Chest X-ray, AP view. Patient: 65 years old, sex F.
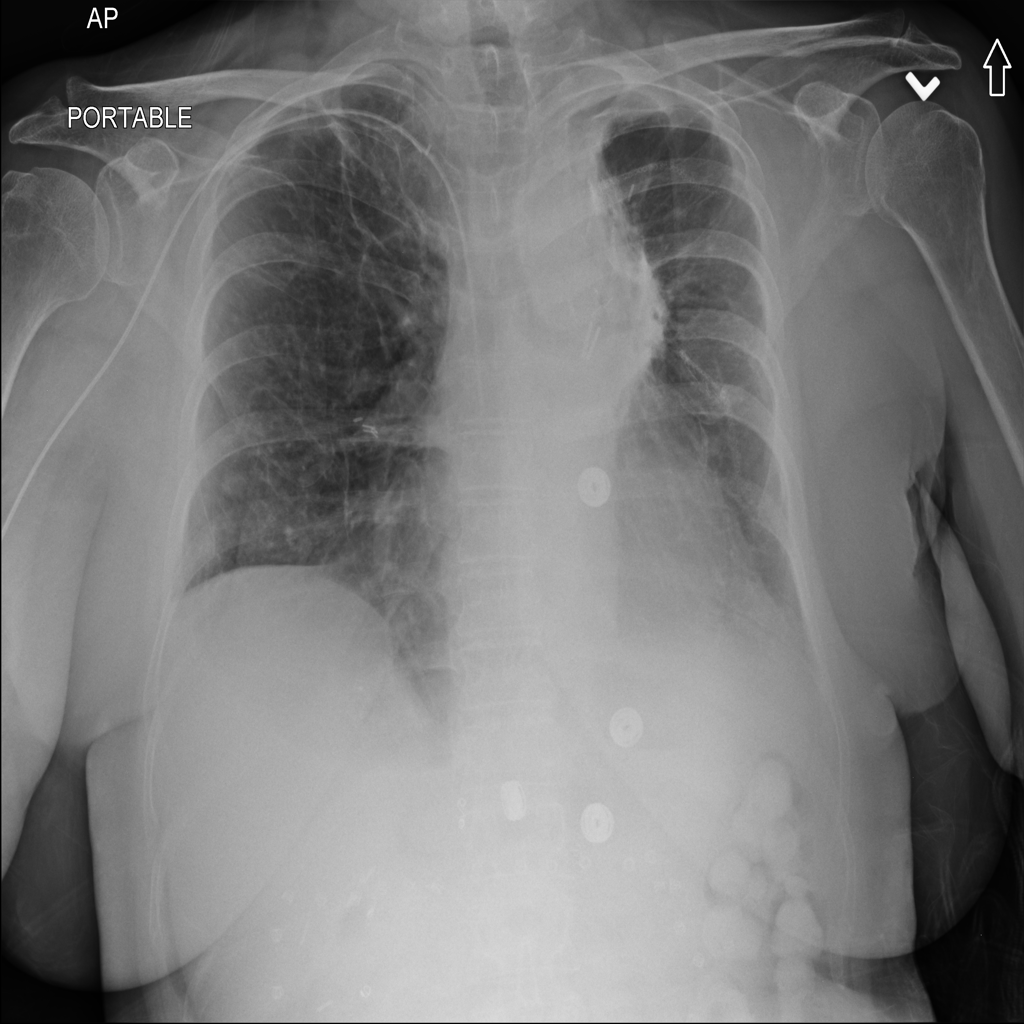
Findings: No Finding